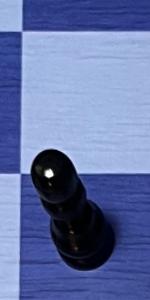
Label: Pawn_Black